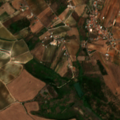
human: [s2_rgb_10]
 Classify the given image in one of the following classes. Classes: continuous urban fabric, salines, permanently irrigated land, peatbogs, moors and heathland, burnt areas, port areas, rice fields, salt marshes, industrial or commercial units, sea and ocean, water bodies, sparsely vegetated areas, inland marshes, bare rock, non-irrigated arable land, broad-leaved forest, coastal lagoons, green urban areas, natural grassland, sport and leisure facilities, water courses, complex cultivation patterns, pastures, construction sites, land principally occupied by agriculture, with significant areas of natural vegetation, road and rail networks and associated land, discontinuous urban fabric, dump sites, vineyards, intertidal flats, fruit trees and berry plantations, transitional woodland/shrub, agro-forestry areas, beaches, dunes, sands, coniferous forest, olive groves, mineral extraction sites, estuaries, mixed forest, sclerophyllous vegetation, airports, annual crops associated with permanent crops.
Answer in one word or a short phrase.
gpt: permanently irrigated land, vineyards, complex cultivation patterns, transitional woodland/shrub